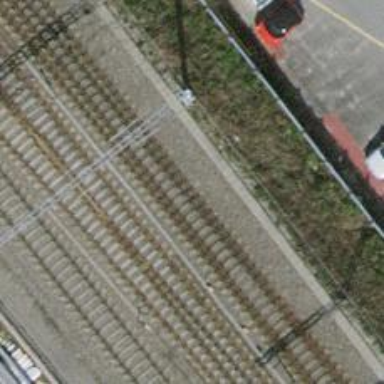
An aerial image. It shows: Single railway track with electrified contact line.